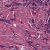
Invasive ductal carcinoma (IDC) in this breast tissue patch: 1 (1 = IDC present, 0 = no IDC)